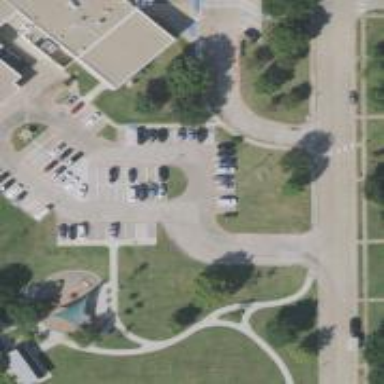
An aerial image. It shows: Parking space.